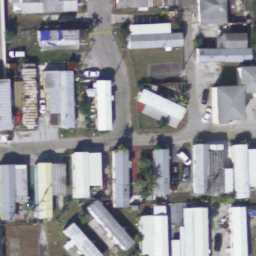
Label: residential